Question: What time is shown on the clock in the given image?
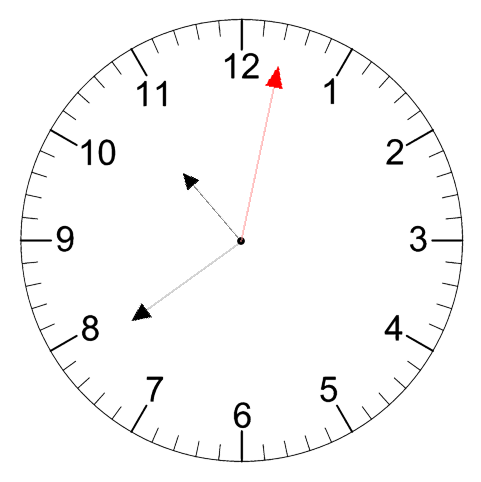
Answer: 10:39:02